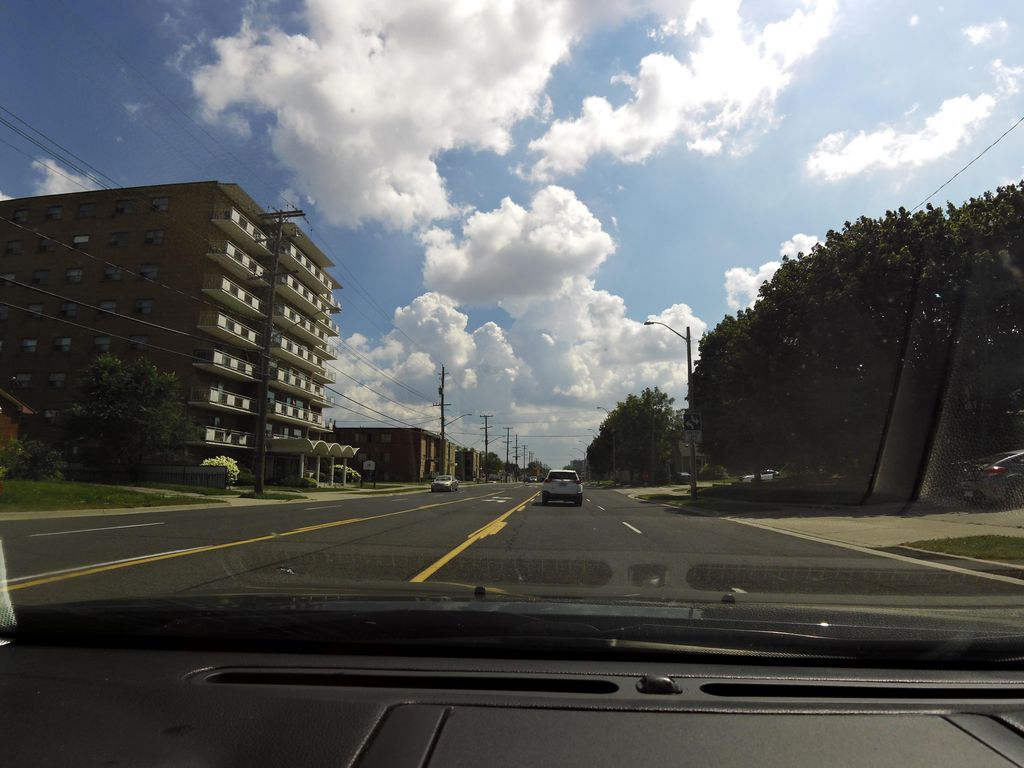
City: hamilton